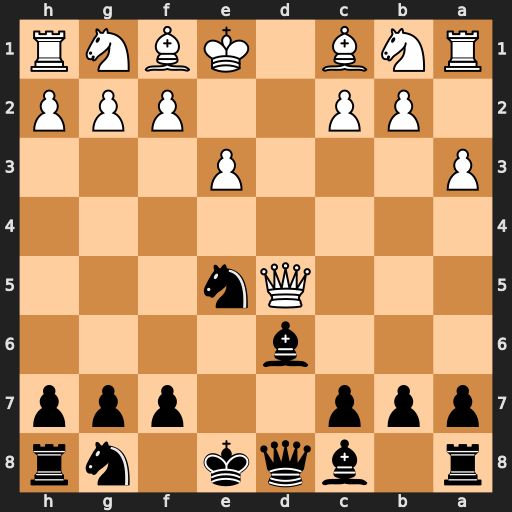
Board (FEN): r1bqk1nr/ppp2ppp/3b4/3Qn3/8/P3P3/1PP2PPP/RNB1KBNR
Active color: b
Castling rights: KQkq
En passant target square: -
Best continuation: Bb4+ axb4 Qxd5